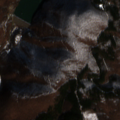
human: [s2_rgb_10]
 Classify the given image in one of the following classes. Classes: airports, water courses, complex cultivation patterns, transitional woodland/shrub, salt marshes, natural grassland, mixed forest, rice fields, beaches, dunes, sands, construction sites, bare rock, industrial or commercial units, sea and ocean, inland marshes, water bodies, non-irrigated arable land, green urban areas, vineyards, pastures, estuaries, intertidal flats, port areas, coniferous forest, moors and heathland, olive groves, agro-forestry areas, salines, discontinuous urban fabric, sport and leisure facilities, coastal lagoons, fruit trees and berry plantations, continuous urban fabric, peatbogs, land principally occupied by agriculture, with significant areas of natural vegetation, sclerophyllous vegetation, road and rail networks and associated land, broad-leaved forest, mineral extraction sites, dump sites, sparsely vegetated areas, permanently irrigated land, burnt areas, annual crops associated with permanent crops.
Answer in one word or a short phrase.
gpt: broad-leaved forest, mixed forest